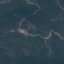
Label: Forest